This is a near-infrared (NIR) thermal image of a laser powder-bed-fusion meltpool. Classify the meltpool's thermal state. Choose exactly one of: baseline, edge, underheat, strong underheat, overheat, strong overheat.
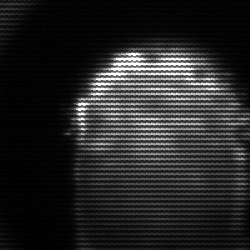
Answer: baseline